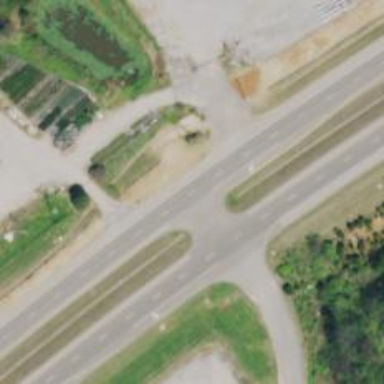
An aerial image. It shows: Trunk link highway.